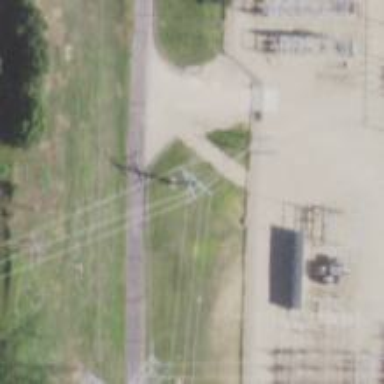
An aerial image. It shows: Power tower.